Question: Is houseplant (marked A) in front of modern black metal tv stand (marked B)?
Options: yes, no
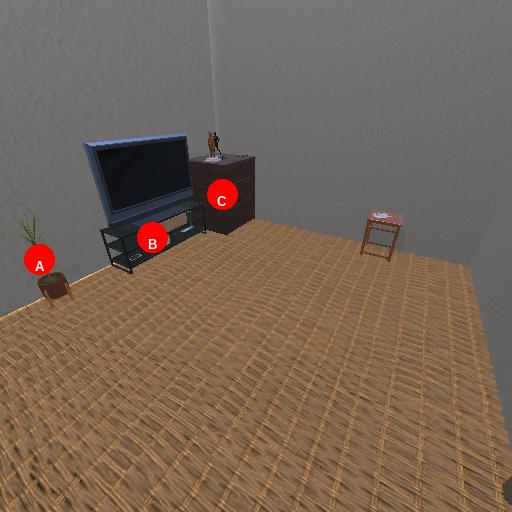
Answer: yes